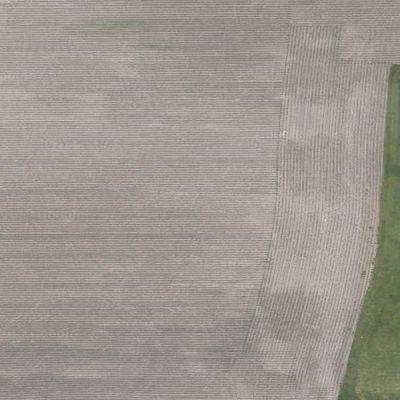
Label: bField